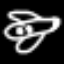
Label: airplane